Question: I have a simple collapsible, made with jquery mobile. How can i disable the button in the header of the collapsible which is meant to expand collapse the collapsible? I want to disable it, being still able to collapse/expand programmatically. The whole thing is meant to prevent the user to collapse/expand in order to have the complete programmatical control of the moment a collapsible has to be expanded or not.
'''
<div data-role="collapsible" data-collapsed="true" id="d27" name="d27" class="ui-block-a">
<h4></h4>
<div class="ui-block-a">
<legend>D27: Question?</legend>
</div>
<div class="ui-block-b">
<fieldset data-role="controlgroup" data-type="horizontal">
<input type="radio" name="nameHere" id="si27" value="1" />
<label for="si27">Si</label>
<input type="radio" name="nameHere" id="no27" value="0" checked="checked" />
<label for="no27">No</label>
</fieldset>
</div>
</div>
'''
This is the button i mean:

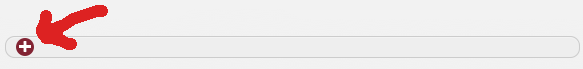
Answer: To stop the click from working but maintain being able to trigger the expand use this jquery:
'''
$(document).ready(function () {
$("#d27 h4").click(function (event) {
return false;
});
});
'''
This works in a browser only,to prevent it on mobile you also have to capture the tap event.
'''
$("#d27 h4").on("tap", function (event, ui) {
return false;
});
'''
Hope it helps you.